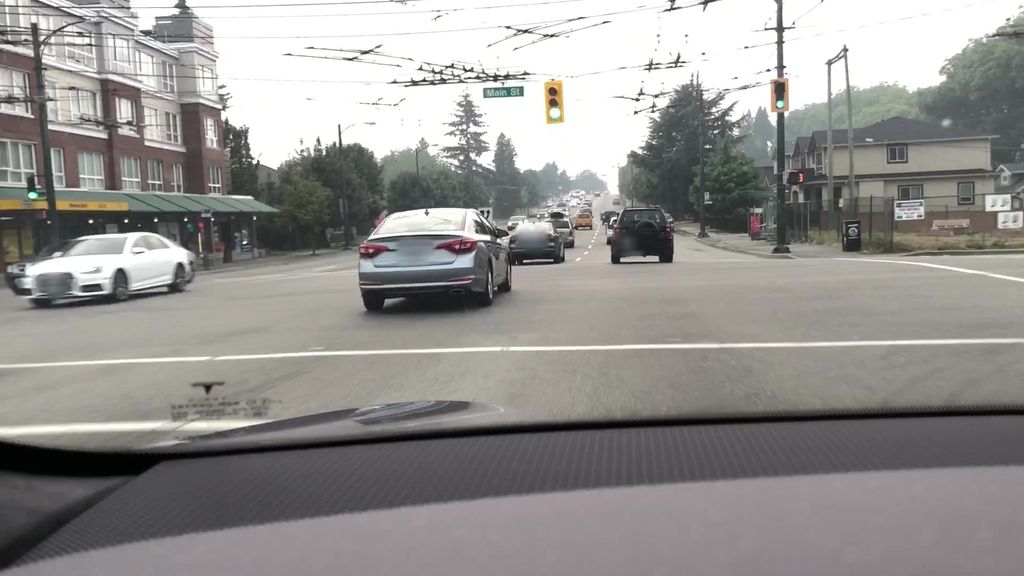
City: vancouver